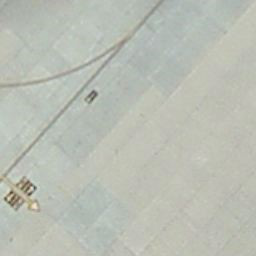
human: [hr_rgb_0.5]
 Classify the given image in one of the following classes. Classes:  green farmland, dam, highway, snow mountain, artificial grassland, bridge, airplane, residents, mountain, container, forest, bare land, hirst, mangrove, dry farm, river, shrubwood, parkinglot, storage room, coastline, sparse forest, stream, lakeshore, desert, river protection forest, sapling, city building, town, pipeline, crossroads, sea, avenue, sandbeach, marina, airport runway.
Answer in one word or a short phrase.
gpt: airport runway